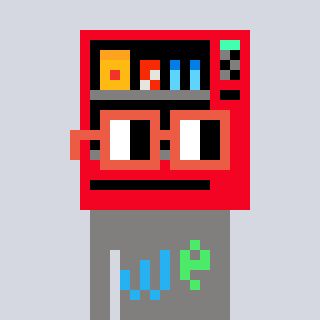
a pixel art character with square orange glasses, a vending machine-shaped head and a bluegrey-colored body on a cool background